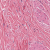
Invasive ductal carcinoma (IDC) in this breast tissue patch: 0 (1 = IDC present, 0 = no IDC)